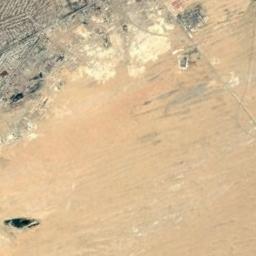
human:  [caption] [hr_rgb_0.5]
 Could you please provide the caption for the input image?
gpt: The yellow desert is next to some plants .

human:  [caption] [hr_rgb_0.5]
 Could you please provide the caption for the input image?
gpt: There are some bare rocks in this desert .

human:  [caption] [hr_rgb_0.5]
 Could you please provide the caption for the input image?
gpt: It is a large piece of flat yellow desert beside the green land .

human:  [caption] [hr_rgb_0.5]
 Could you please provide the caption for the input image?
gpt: The desert has yellow sand and a lake is also in the desert .

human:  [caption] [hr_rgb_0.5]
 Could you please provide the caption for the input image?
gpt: A desert covered with sand and bare land .